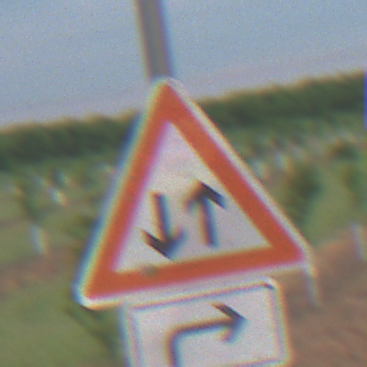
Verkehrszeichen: Gegenverkehr
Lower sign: RichtungsangabeDurchPfeile5
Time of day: SunriseSunset
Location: Outdoor (Nature)
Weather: PartlyCloudy
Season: NotSpecified
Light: Natural